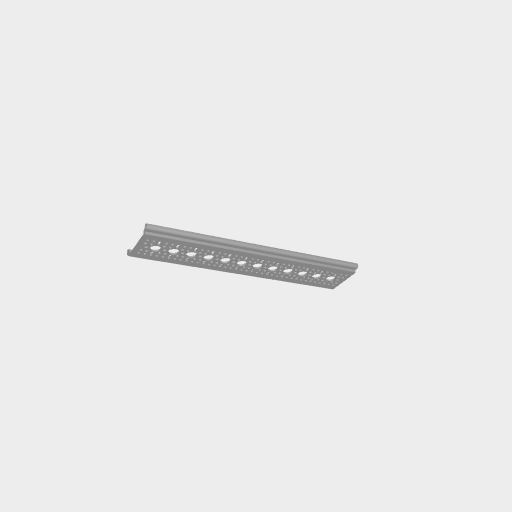
Part: RailChannel12H